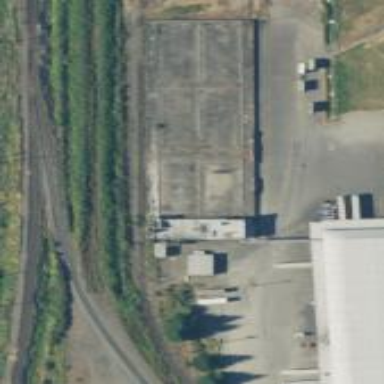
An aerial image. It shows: Warehouse building.